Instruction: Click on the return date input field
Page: home
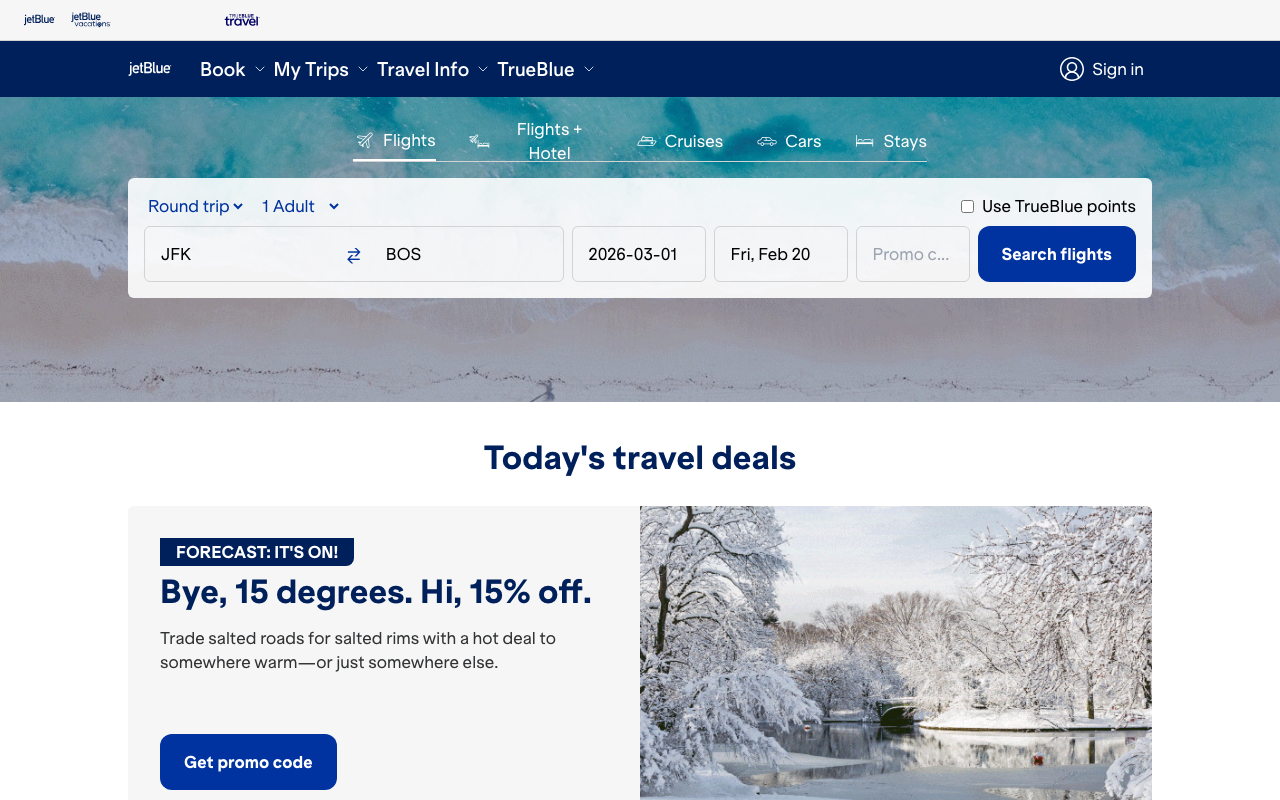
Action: click